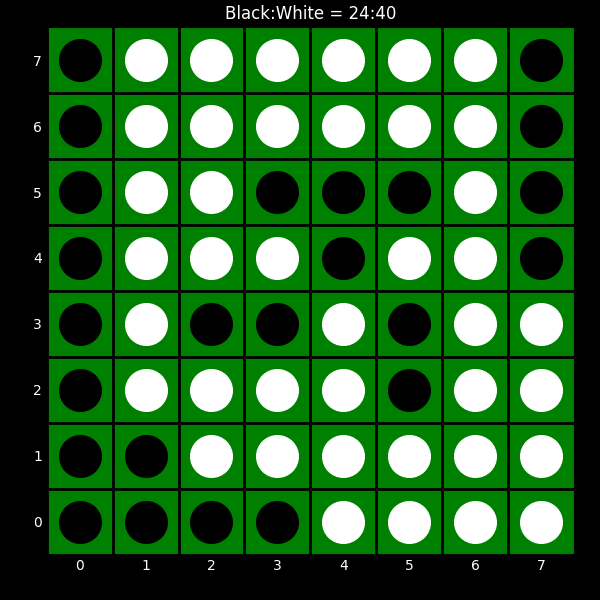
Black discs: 24
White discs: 40